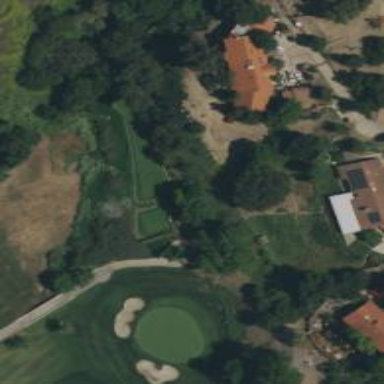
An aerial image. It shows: Golf tee on grassy land.